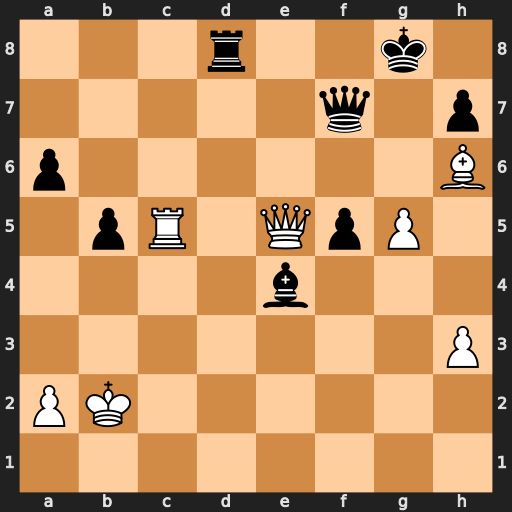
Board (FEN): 3r2k1/5q1p/p6B/1pR1QpP1/4b3/7P/PK6/8
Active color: w
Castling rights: -
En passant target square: -
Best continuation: Rc7 Rd2+ Kc1 Qxc7+ Qxc7 Rc2+ Qxc2 Bxc2 Kxc2